Question: If you have two files both structured like this
'''
1 1.2
2 1.3
3 1.4
4 1.5
5 1.6
6 1.7
'''
you can simply add them by doing
'''
p "<paste file1.txt file2.txt" u 1:($2+$4) w l
'''
But if the second file is structured with less points, e.g.
'''
1 1.2
3 1.4
5 1.6
7 1.8
'''
this is no longer an option because both files have a different length. My first option was to just manually cut out the unnecessary points with vim, but since there are hundreds of files I would like to know if there is an easy gnuplot solution.
I want to ignore points which only appear in one of the files. Points which appear in both files should be added.
Following @TomFenech's advice I used 'awk' combined with gnuplot's 'every' to only plot the odd points
'''
plot '<awk ''FNR==NR {a[FNR]=$1; cnt=FNR} {x[$1] += $2} END {for(i=1; i<=cnt; ++i) print a[i],x[a[i]]}'' test1.txt test2.txt' u 1:2 every 2::1 w l
'''

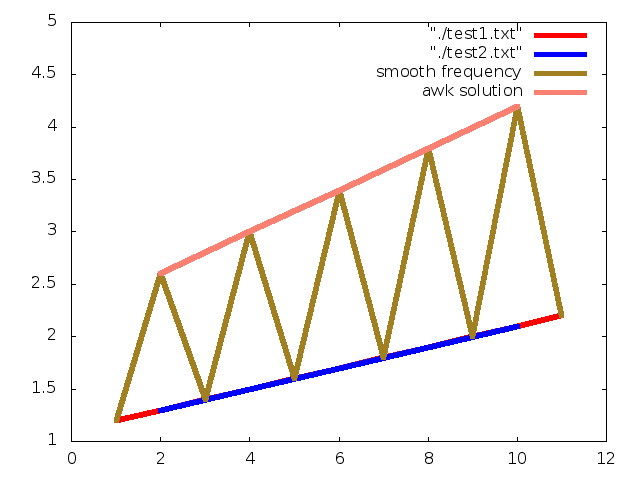
Answer: You could combine the two files using awk:
'''
plot '<awk ''{a[$1]+=$2} END {for (i in a) print i, a[i]}'' file1.txt file2.txt'
'''
Using awk is potentially more flexible if you wanted to combine the files in a more complicated way.